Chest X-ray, PA view. Patient: 31 years old, sex M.
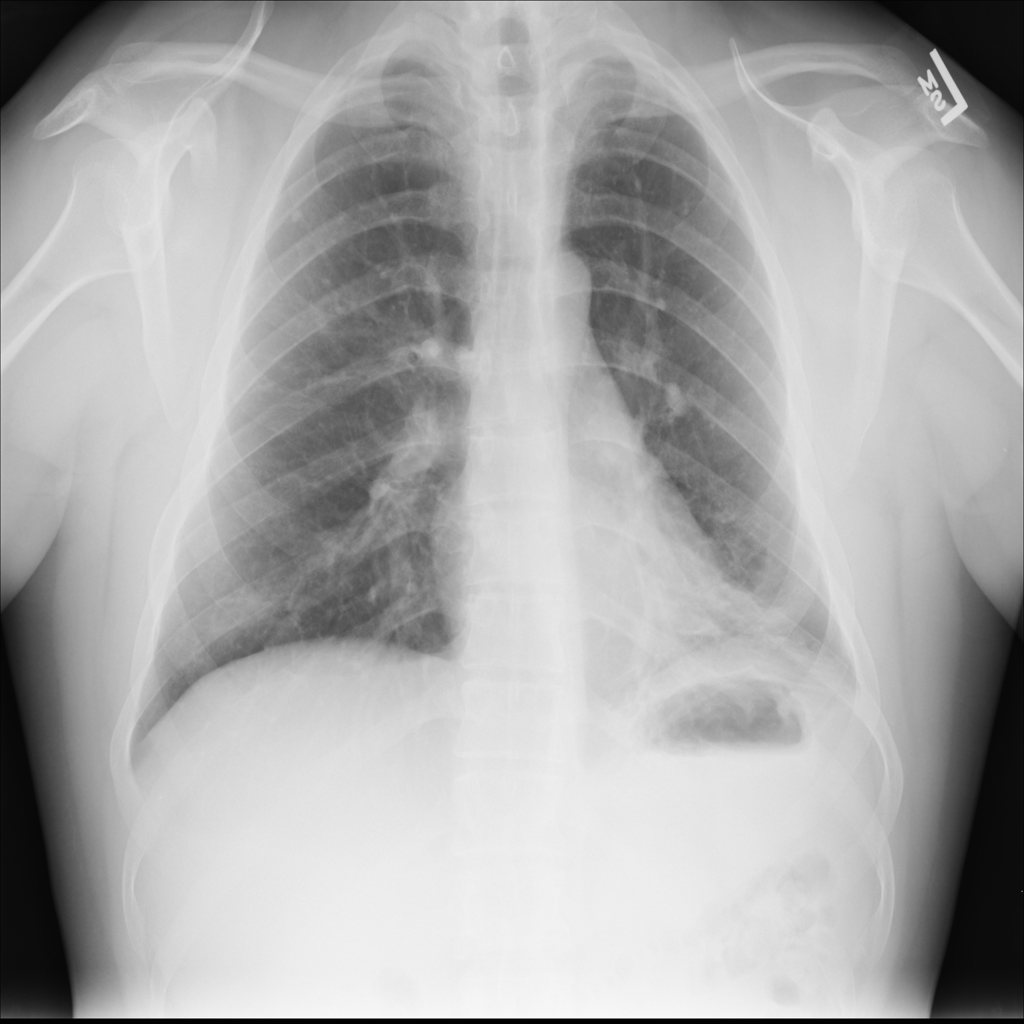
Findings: No Finding